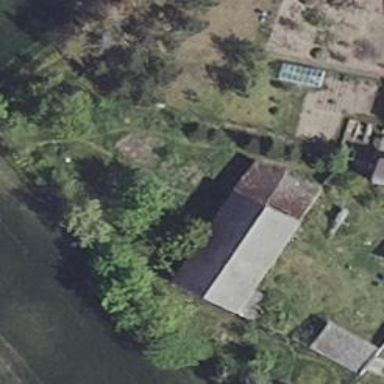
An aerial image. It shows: Shed building.